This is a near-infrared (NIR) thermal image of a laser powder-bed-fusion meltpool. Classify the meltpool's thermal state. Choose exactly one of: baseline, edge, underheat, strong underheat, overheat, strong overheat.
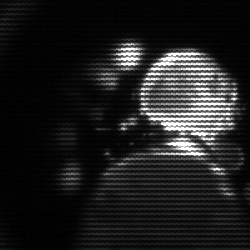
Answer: baseline